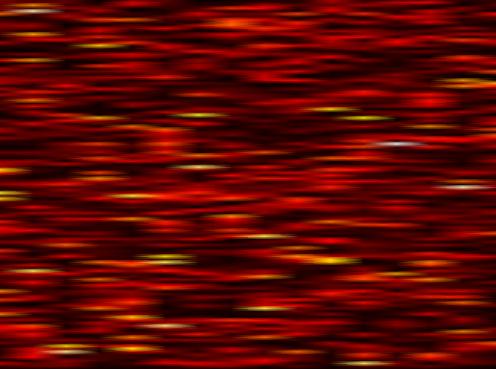
Label: UFMC